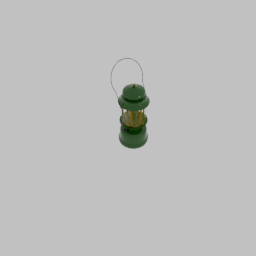
Label: lighting